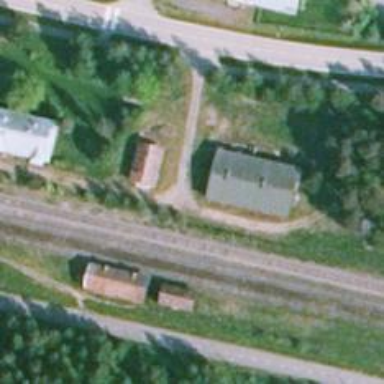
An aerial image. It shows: View of railway yard.